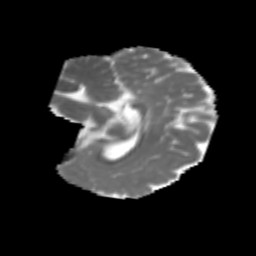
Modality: MD
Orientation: sagittal
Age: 6
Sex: female
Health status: healthy